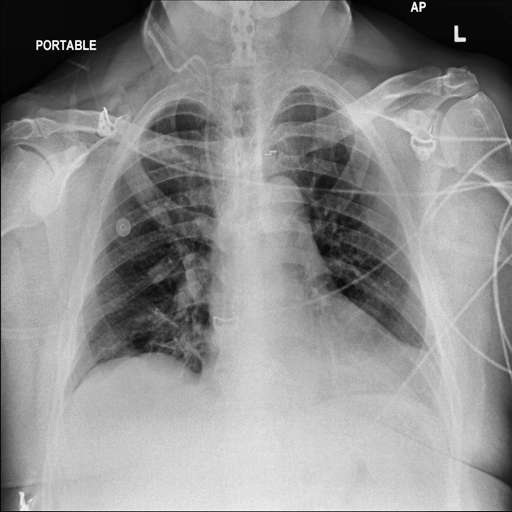
Finding: NORMAL